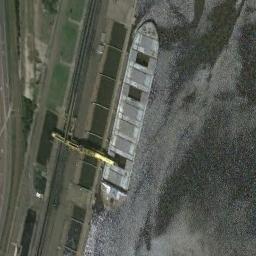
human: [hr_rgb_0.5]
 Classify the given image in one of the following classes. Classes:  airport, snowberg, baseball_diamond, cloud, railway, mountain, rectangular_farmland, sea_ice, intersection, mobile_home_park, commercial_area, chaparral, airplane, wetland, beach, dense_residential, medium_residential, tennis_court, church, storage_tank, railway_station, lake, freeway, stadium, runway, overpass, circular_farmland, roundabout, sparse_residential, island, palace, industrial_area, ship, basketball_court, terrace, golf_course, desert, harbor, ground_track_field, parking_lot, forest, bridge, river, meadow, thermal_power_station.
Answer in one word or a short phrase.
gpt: ship